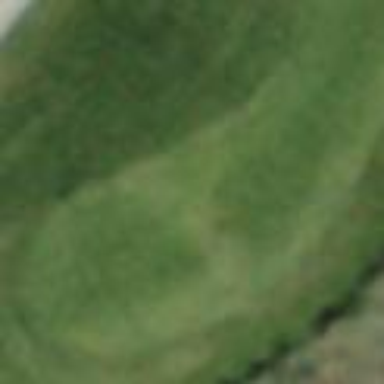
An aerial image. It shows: Golf tee on grassy land.